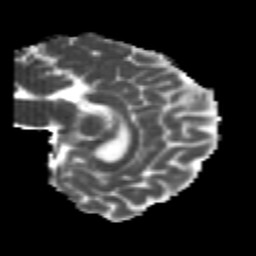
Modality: MD
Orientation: sagittal
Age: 25
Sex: female
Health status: healthy
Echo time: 0.074 s